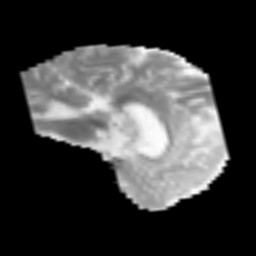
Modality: MD
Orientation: sagittal
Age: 67
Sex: male
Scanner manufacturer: siemens
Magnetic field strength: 3 T
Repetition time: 3.2 s
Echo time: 0.081 s